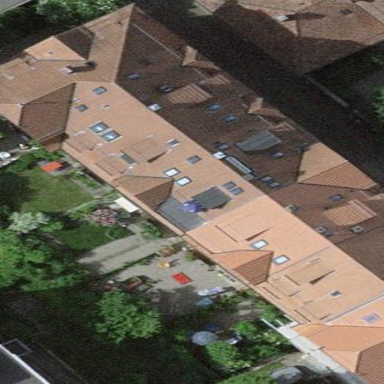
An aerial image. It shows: Building with gabled roof oriented across its structure.